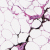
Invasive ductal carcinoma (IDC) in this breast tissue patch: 0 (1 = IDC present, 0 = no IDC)